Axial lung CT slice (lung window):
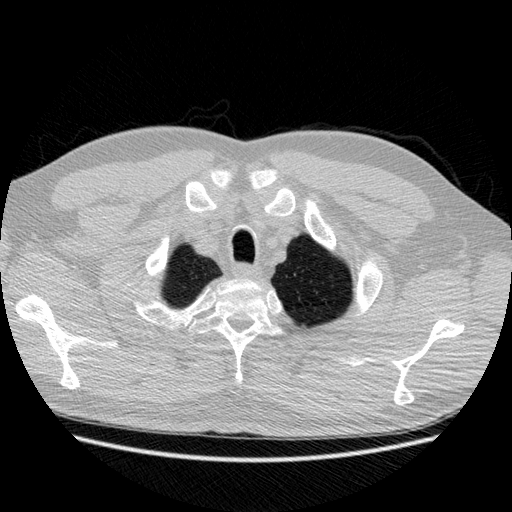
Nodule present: no